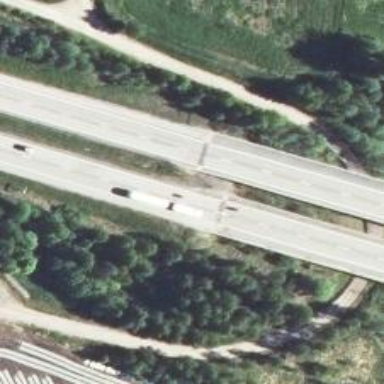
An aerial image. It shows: Bridge over motorway.